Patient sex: F
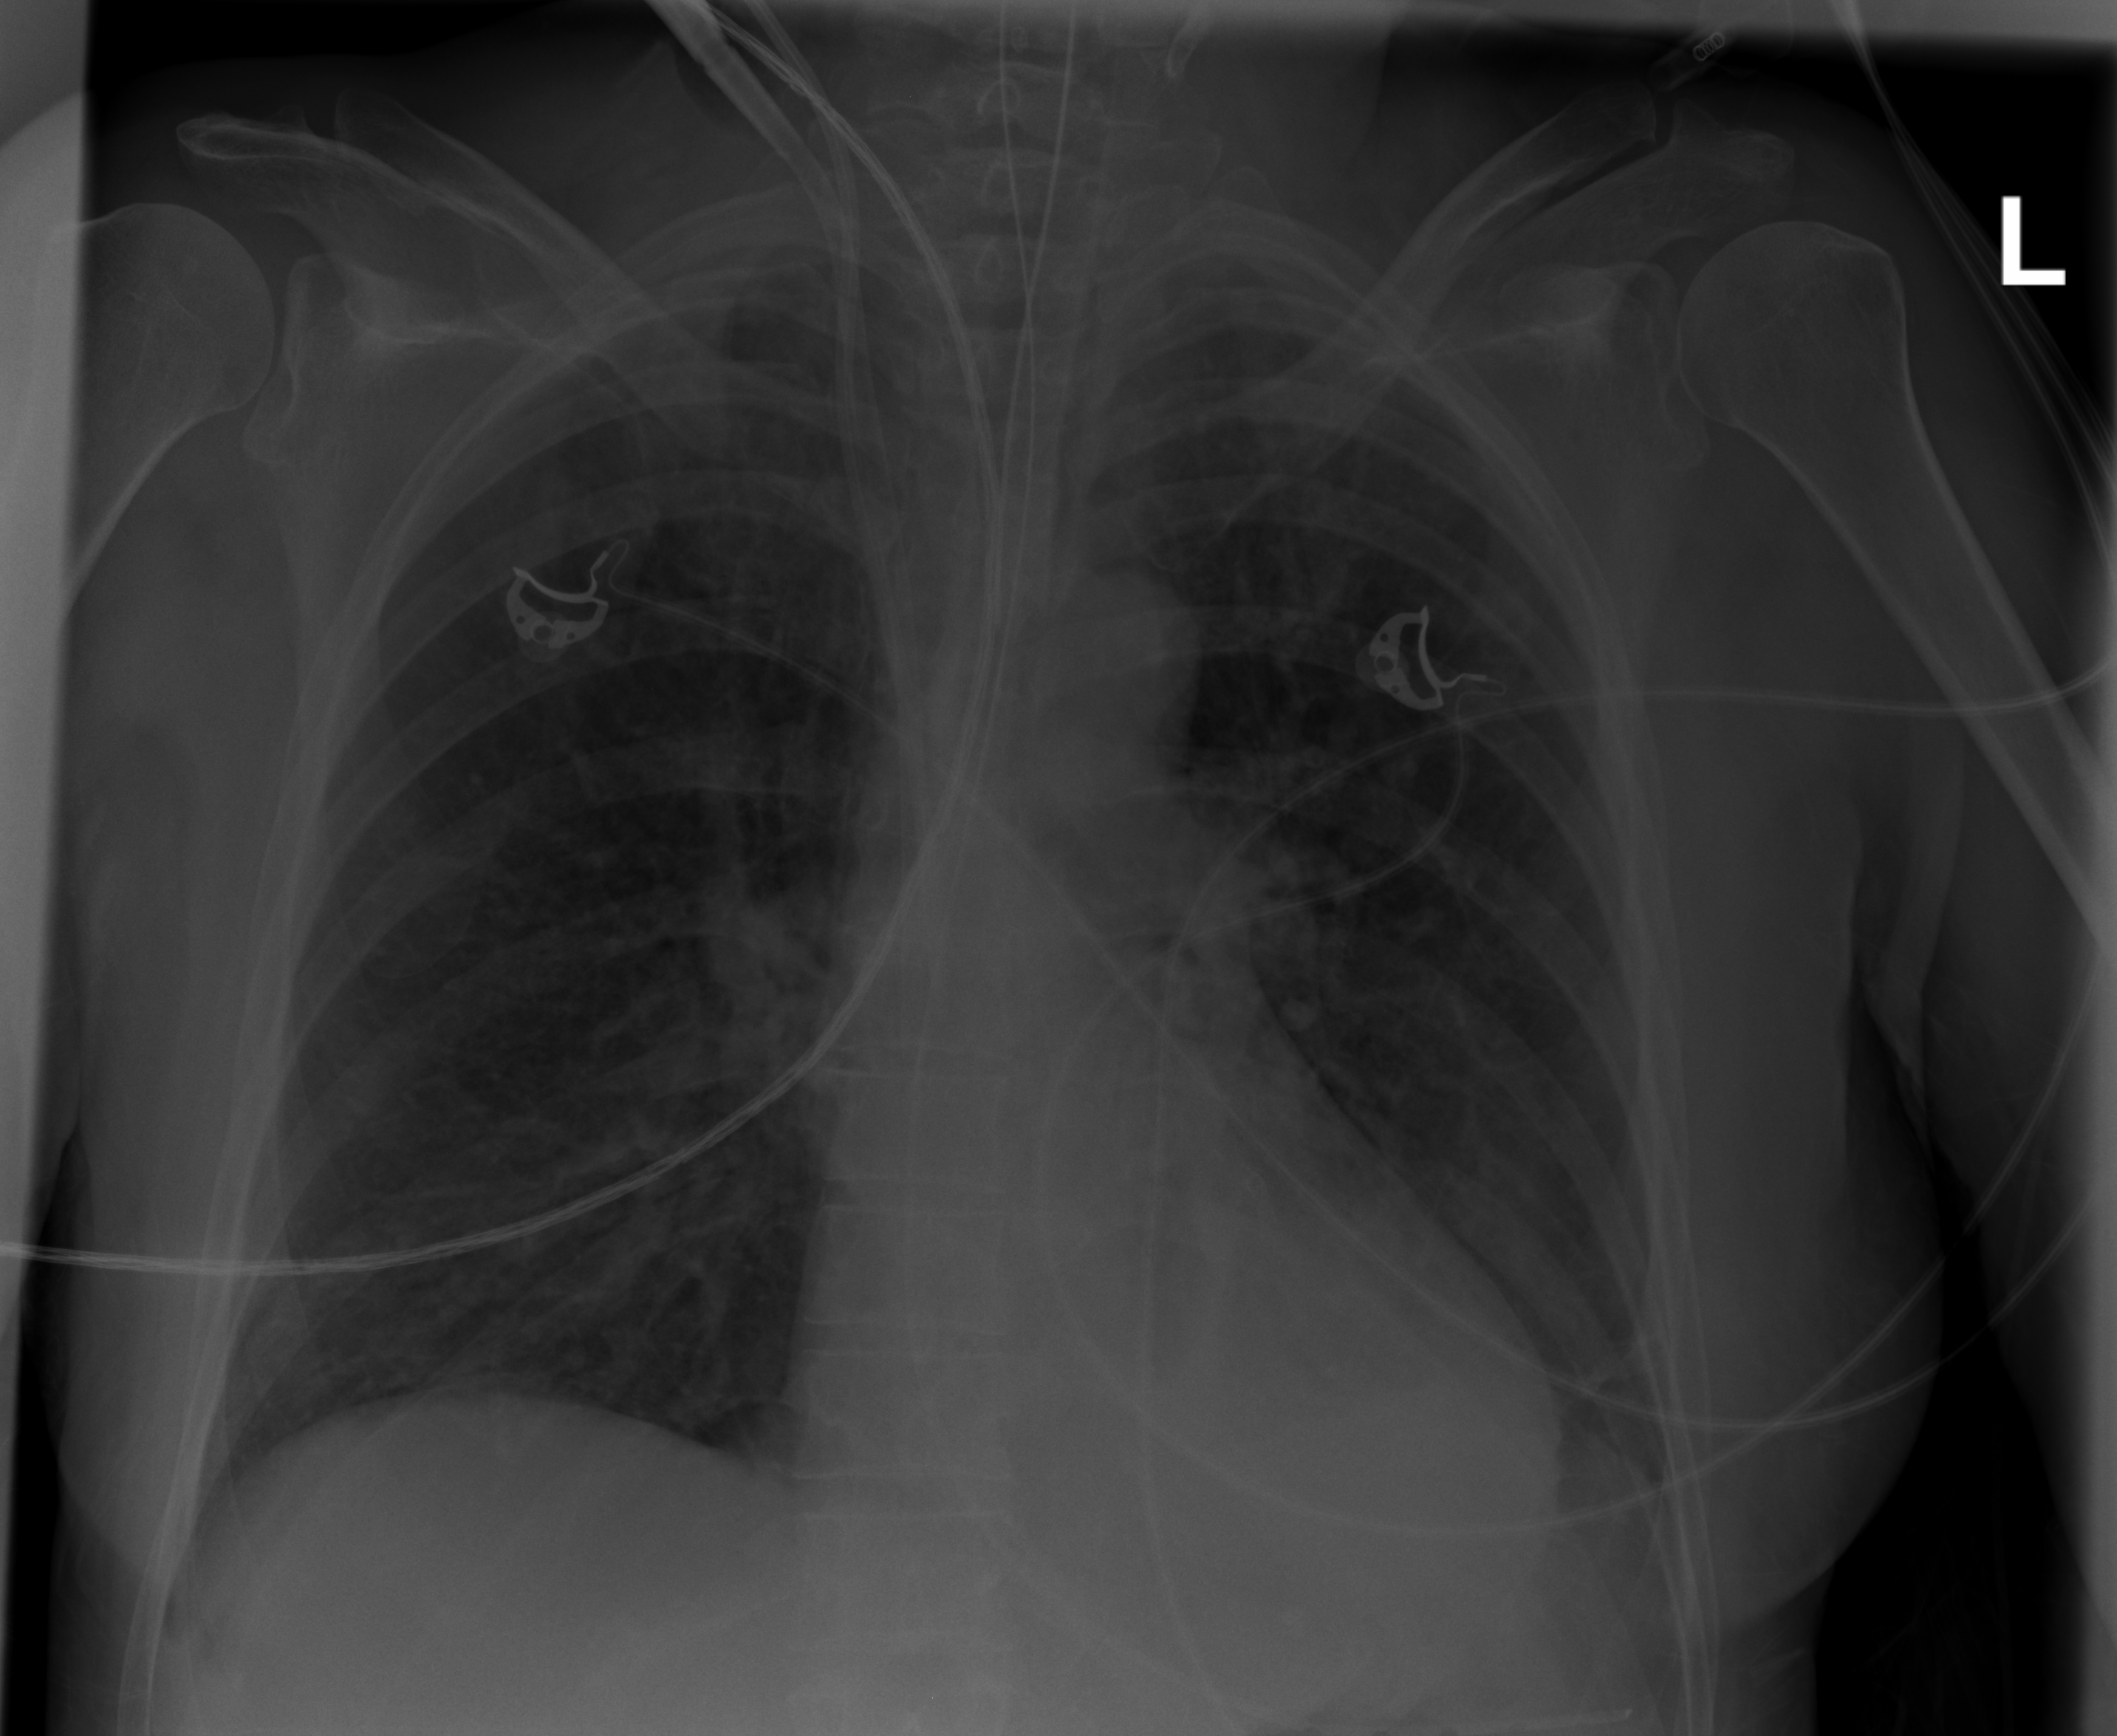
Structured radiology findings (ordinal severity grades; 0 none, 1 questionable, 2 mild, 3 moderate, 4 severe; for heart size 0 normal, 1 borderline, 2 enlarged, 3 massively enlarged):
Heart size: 0
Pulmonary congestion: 0
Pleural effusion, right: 0
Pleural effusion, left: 0
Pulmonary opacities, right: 0
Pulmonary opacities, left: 0
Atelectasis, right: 0
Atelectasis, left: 0